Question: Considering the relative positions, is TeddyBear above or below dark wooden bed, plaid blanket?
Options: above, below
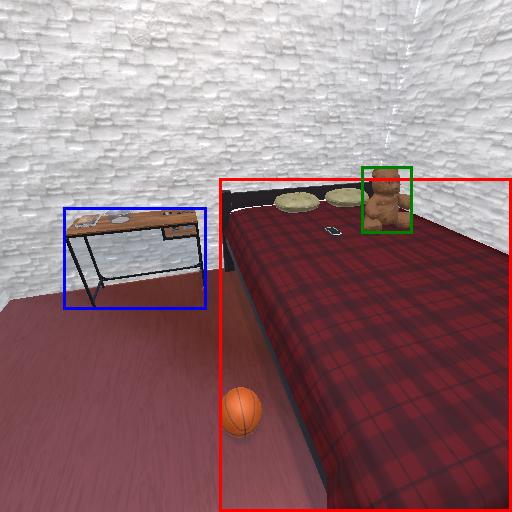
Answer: above